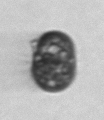
Label: Mesodinium